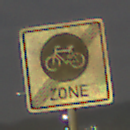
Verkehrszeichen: EndeFahrradzone
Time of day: Night
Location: Outdoor (Urban)
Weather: PartlyCloudy
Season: NotSpecified
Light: Artificial